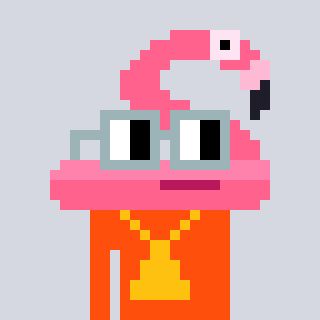
a pixel art character with square dark gray glasses, a flamingo-shaped head and a orange-colored body on a cool background